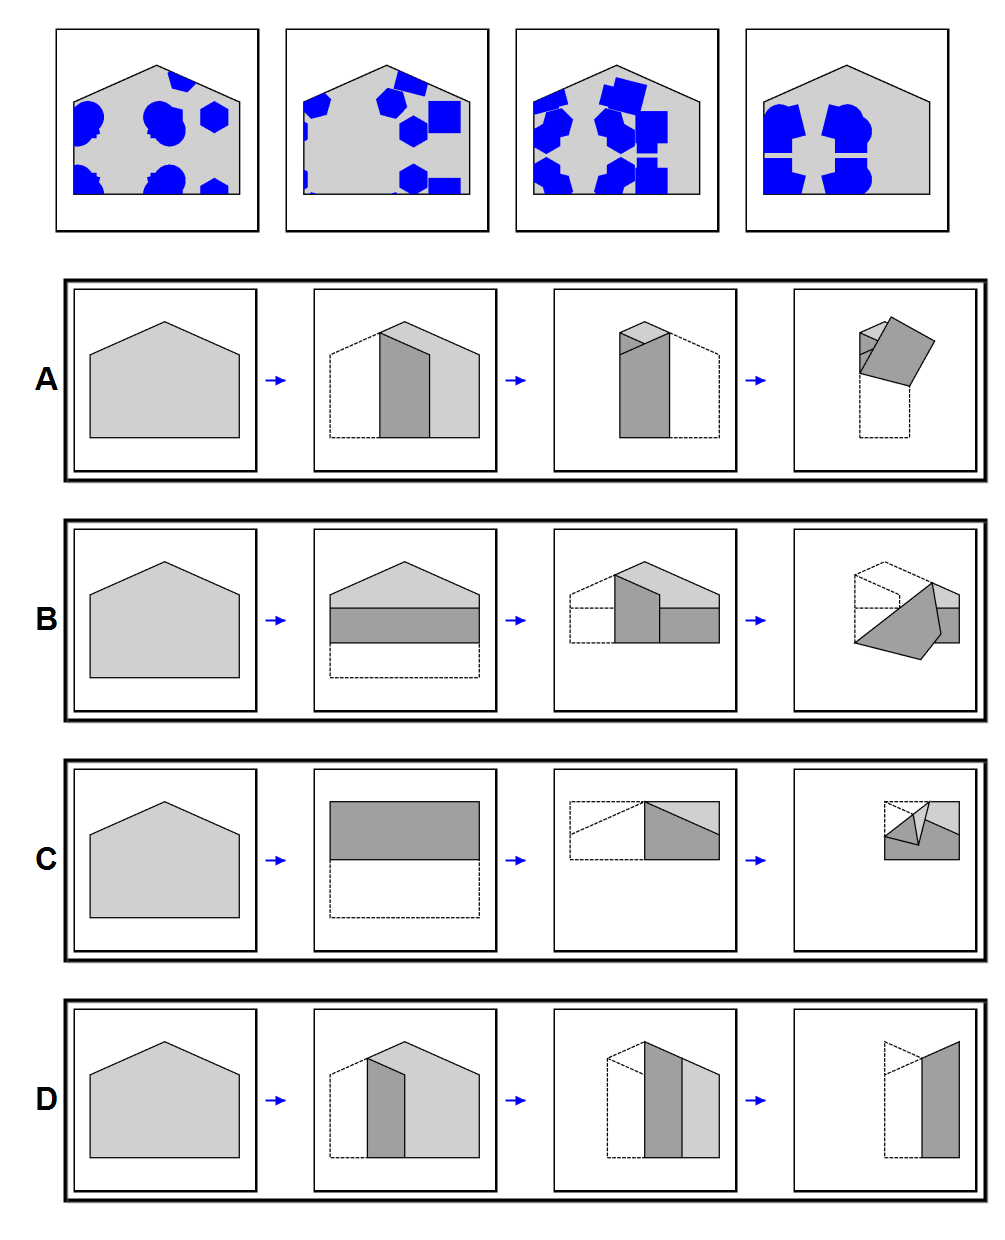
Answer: B